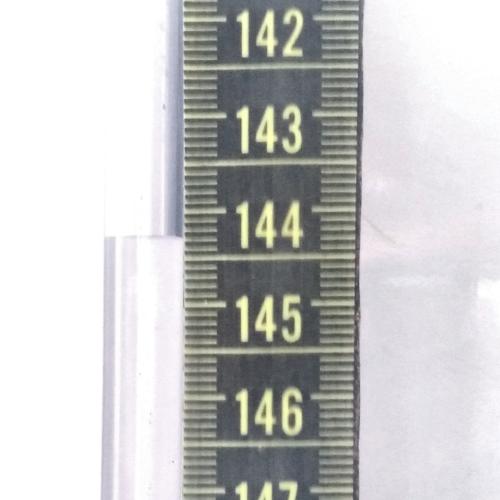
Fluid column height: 144.3 cm